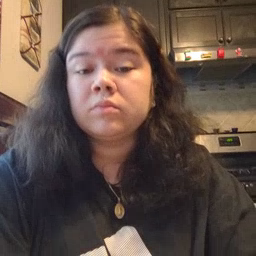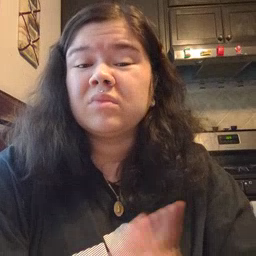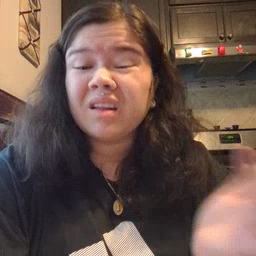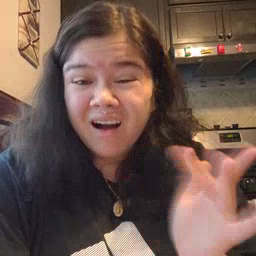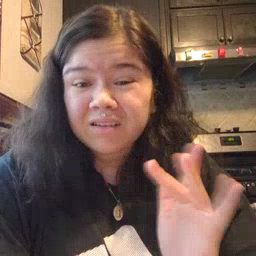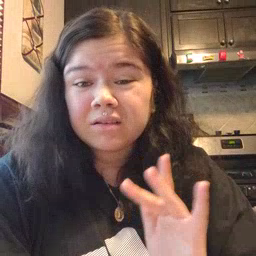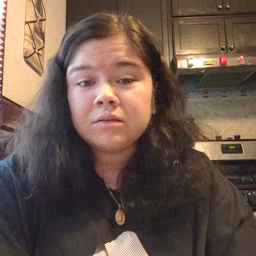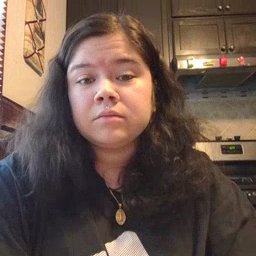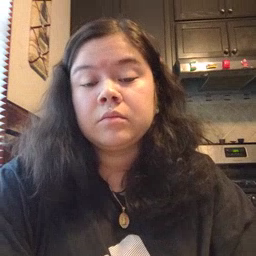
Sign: yucky